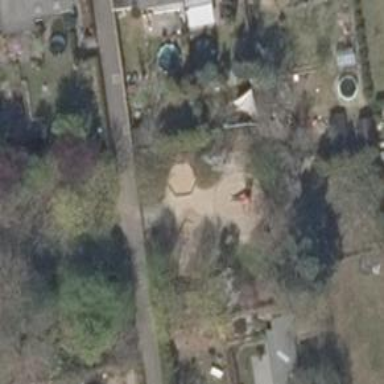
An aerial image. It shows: Playground area for leisure land.